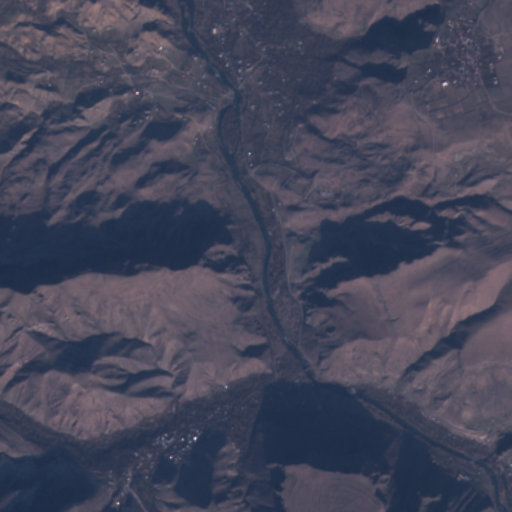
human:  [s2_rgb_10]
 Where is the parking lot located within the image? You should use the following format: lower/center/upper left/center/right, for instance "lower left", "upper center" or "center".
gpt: The parking lot is located in the lower right of the image.
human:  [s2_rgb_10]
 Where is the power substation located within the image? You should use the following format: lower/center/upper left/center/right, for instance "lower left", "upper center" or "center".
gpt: The power substation is located in the lower center of the image.
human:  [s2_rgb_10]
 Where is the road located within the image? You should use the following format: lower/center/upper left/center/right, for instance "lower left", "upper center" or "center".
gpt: There is no road in the image.